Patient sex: F
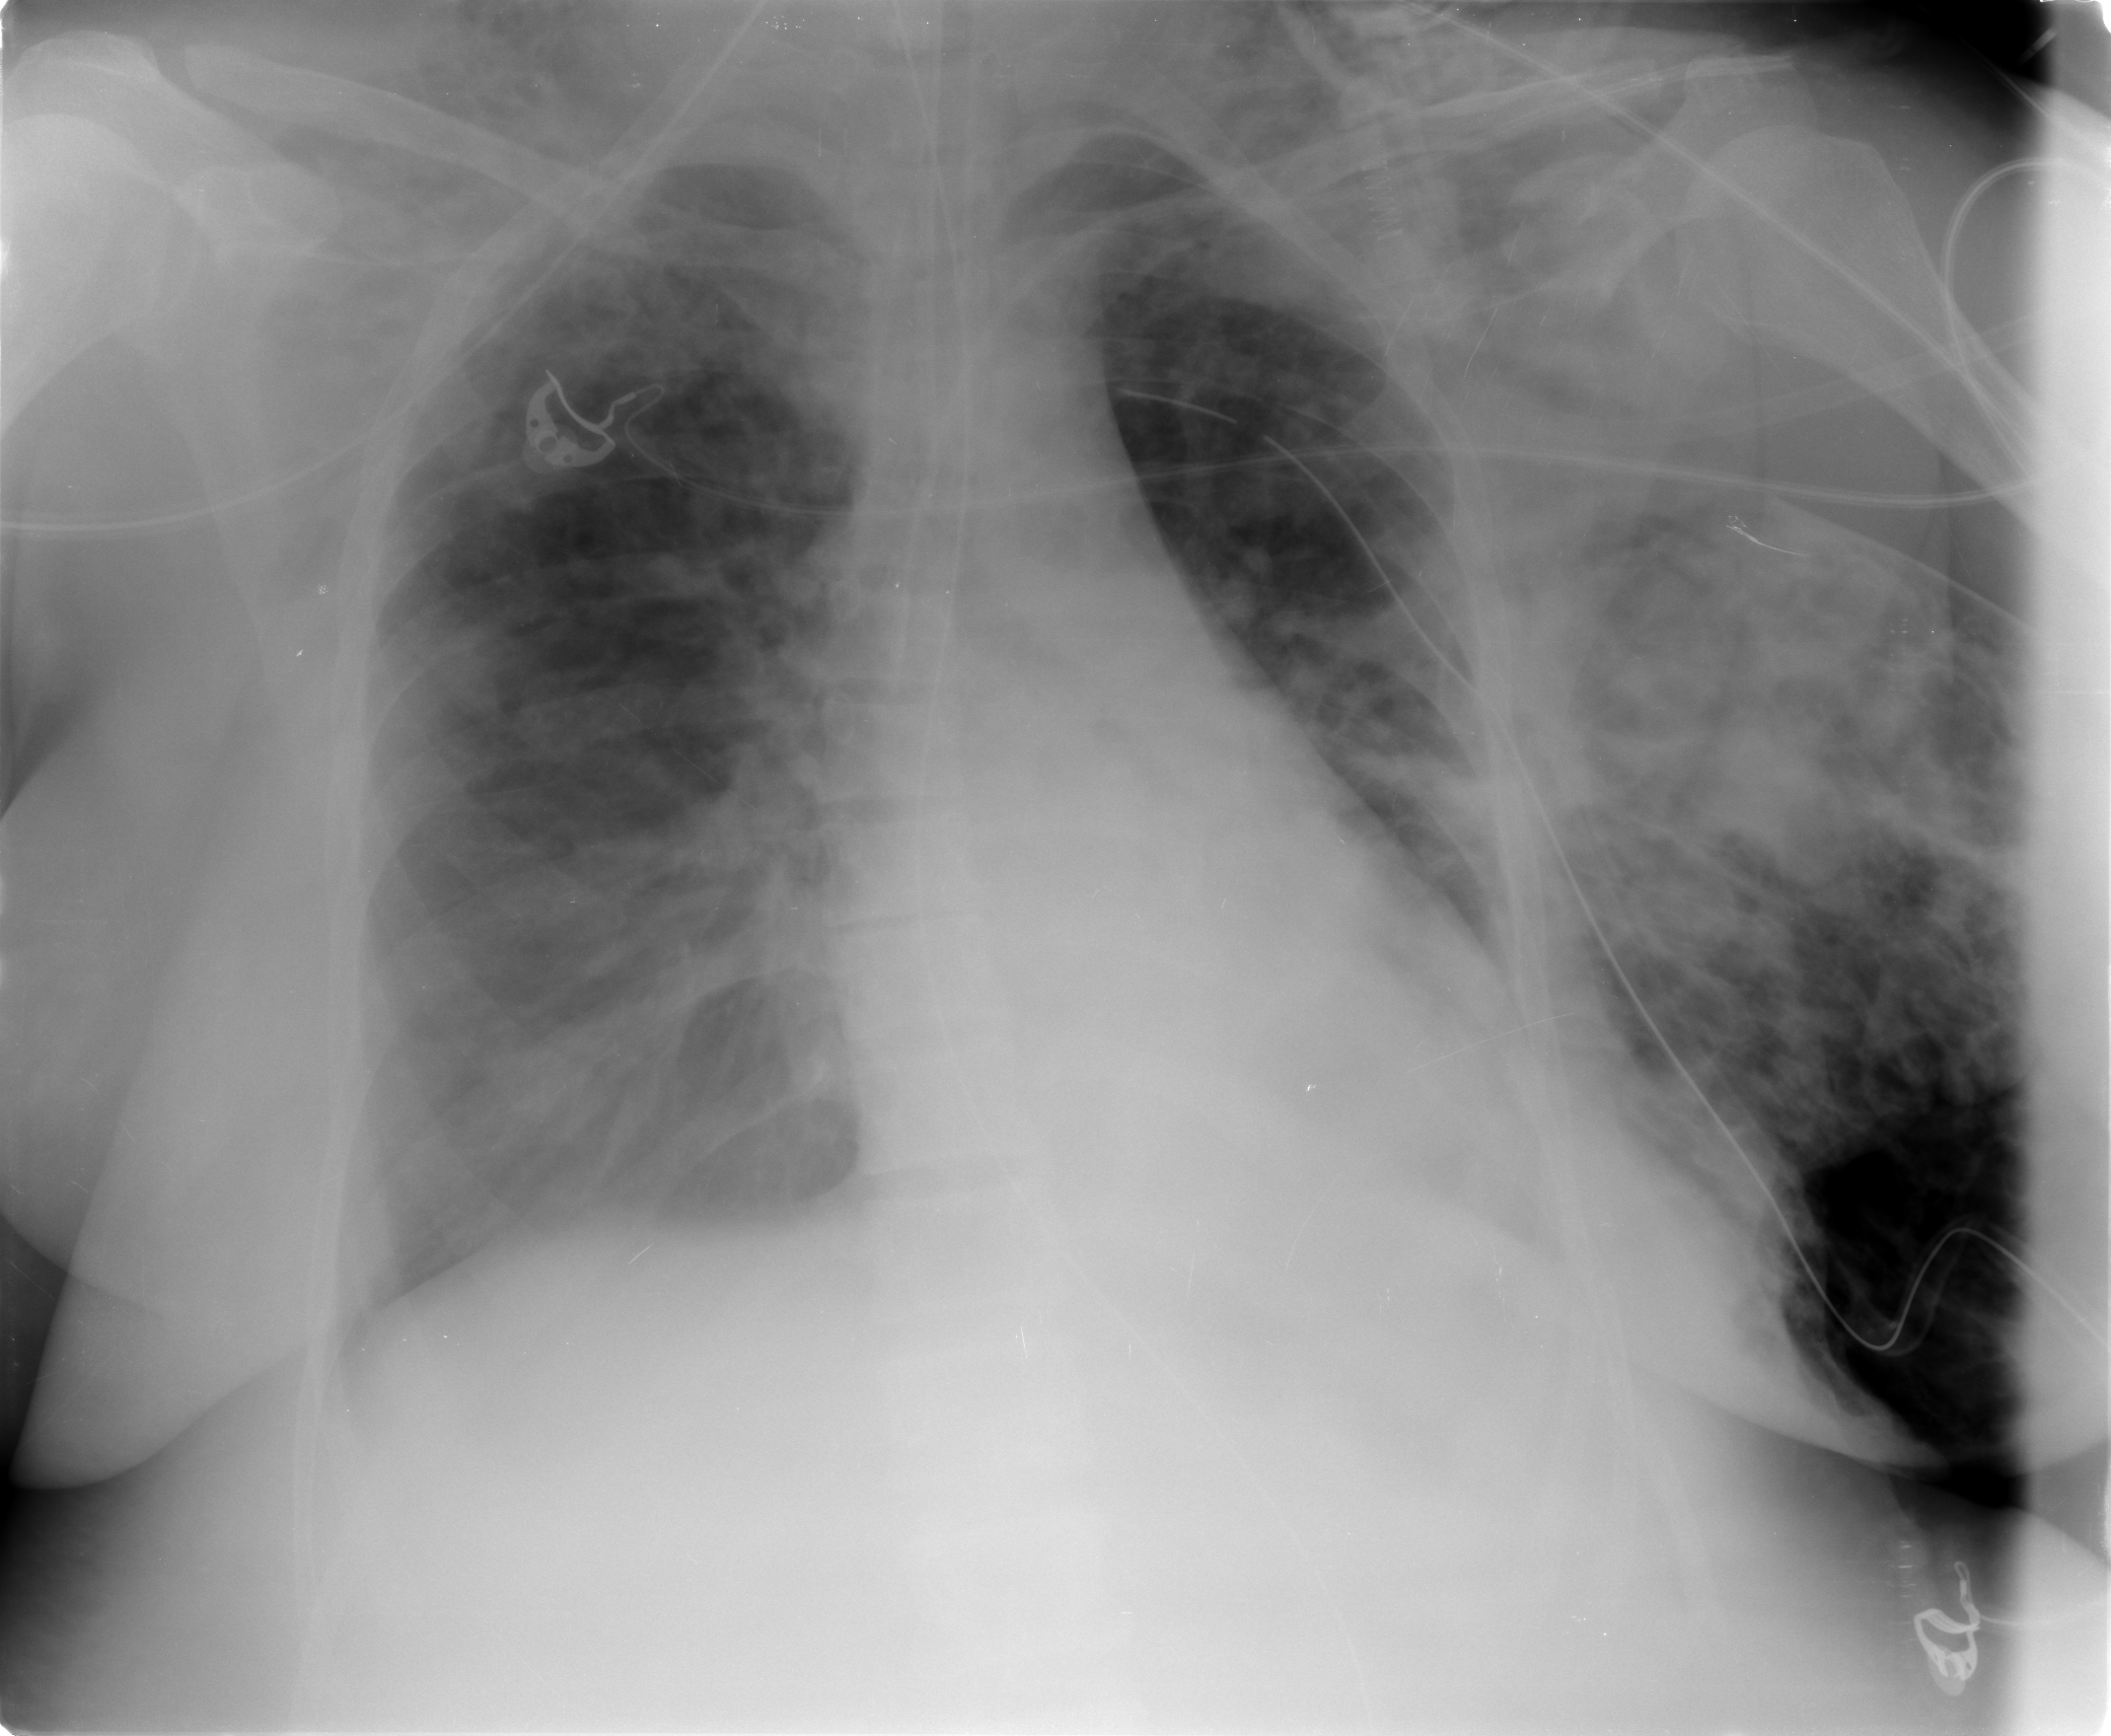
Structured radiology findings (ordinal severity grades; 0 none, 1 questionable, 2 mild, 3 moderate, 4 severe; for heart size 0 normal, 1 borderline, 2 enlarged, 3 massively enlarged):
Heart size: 2
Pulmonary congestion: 2
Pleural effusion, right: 2
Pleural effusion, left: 1
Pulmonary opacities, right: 2
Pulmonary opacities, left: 1
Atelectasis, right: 3
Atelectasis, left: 2